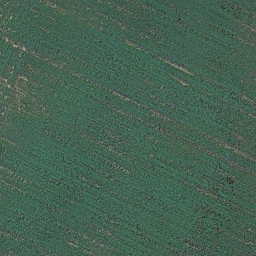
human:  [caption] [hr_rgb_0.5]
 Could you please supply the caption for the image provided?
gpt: There is a piece of cropland .

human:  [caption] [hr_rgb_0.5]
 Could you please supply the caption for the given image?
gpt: It is a piece of farmland .

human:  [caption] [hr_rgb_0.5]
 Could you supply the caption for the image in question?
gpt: There is a piece of farmland .

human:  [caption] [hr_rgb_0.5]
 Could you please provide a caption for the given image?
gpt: It is a piece of cropland .

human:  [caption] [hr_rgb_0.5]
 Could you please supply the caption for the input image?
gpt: Here is a piece of farmland .